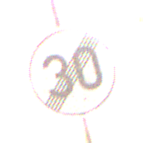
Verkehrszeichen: EndeGeschwindigkeit30
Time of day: MorningAfternoon
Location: Outdoor (Suburban)
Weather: PartlyCloudy
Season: NotSpecified
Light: Natural